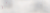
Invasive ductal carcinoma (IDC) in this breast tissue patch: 0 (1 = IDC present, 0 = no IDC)